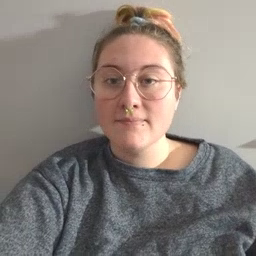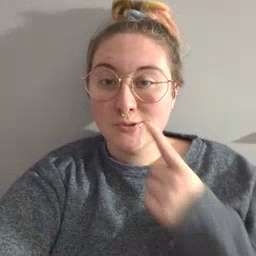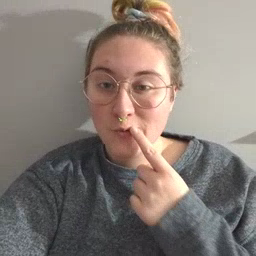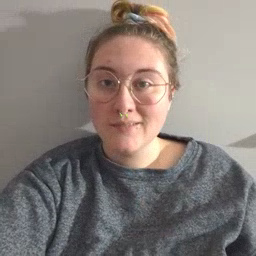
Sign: tooth